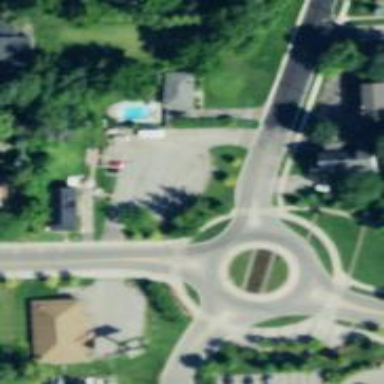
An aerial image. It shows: Roundabout on residential road.